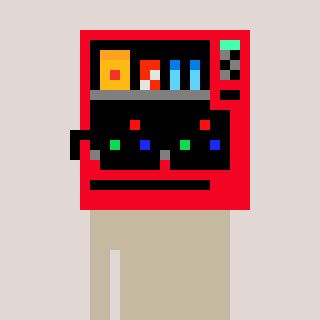
a pixel art character with square black sunglasses, a vending machine-shaped head and a orange-colored body on a warm background